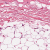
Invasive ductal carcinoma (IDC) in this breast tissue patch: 0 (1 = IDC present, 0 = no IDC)